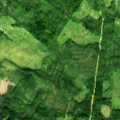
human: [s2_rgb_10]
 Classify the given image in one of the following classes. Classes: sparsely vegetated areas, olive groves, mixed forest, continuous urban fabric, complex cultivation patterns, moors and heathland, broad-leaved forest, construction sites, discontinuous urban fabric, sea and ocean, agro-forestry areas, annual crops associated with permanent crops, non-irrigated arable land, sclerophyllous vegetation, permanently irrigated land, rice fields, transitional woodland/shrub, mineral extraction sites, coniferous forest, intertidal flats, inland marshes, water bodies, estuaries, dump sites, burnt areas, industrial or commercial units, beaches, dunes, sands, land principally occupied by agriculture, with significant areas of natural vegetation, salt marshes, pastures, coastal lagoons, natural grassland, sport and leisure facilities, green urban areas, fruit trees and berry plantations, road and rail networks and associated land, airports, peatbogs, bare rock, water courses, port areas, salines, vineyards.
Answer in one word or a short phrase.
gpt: coniferous forest, mixed forest